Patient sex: F
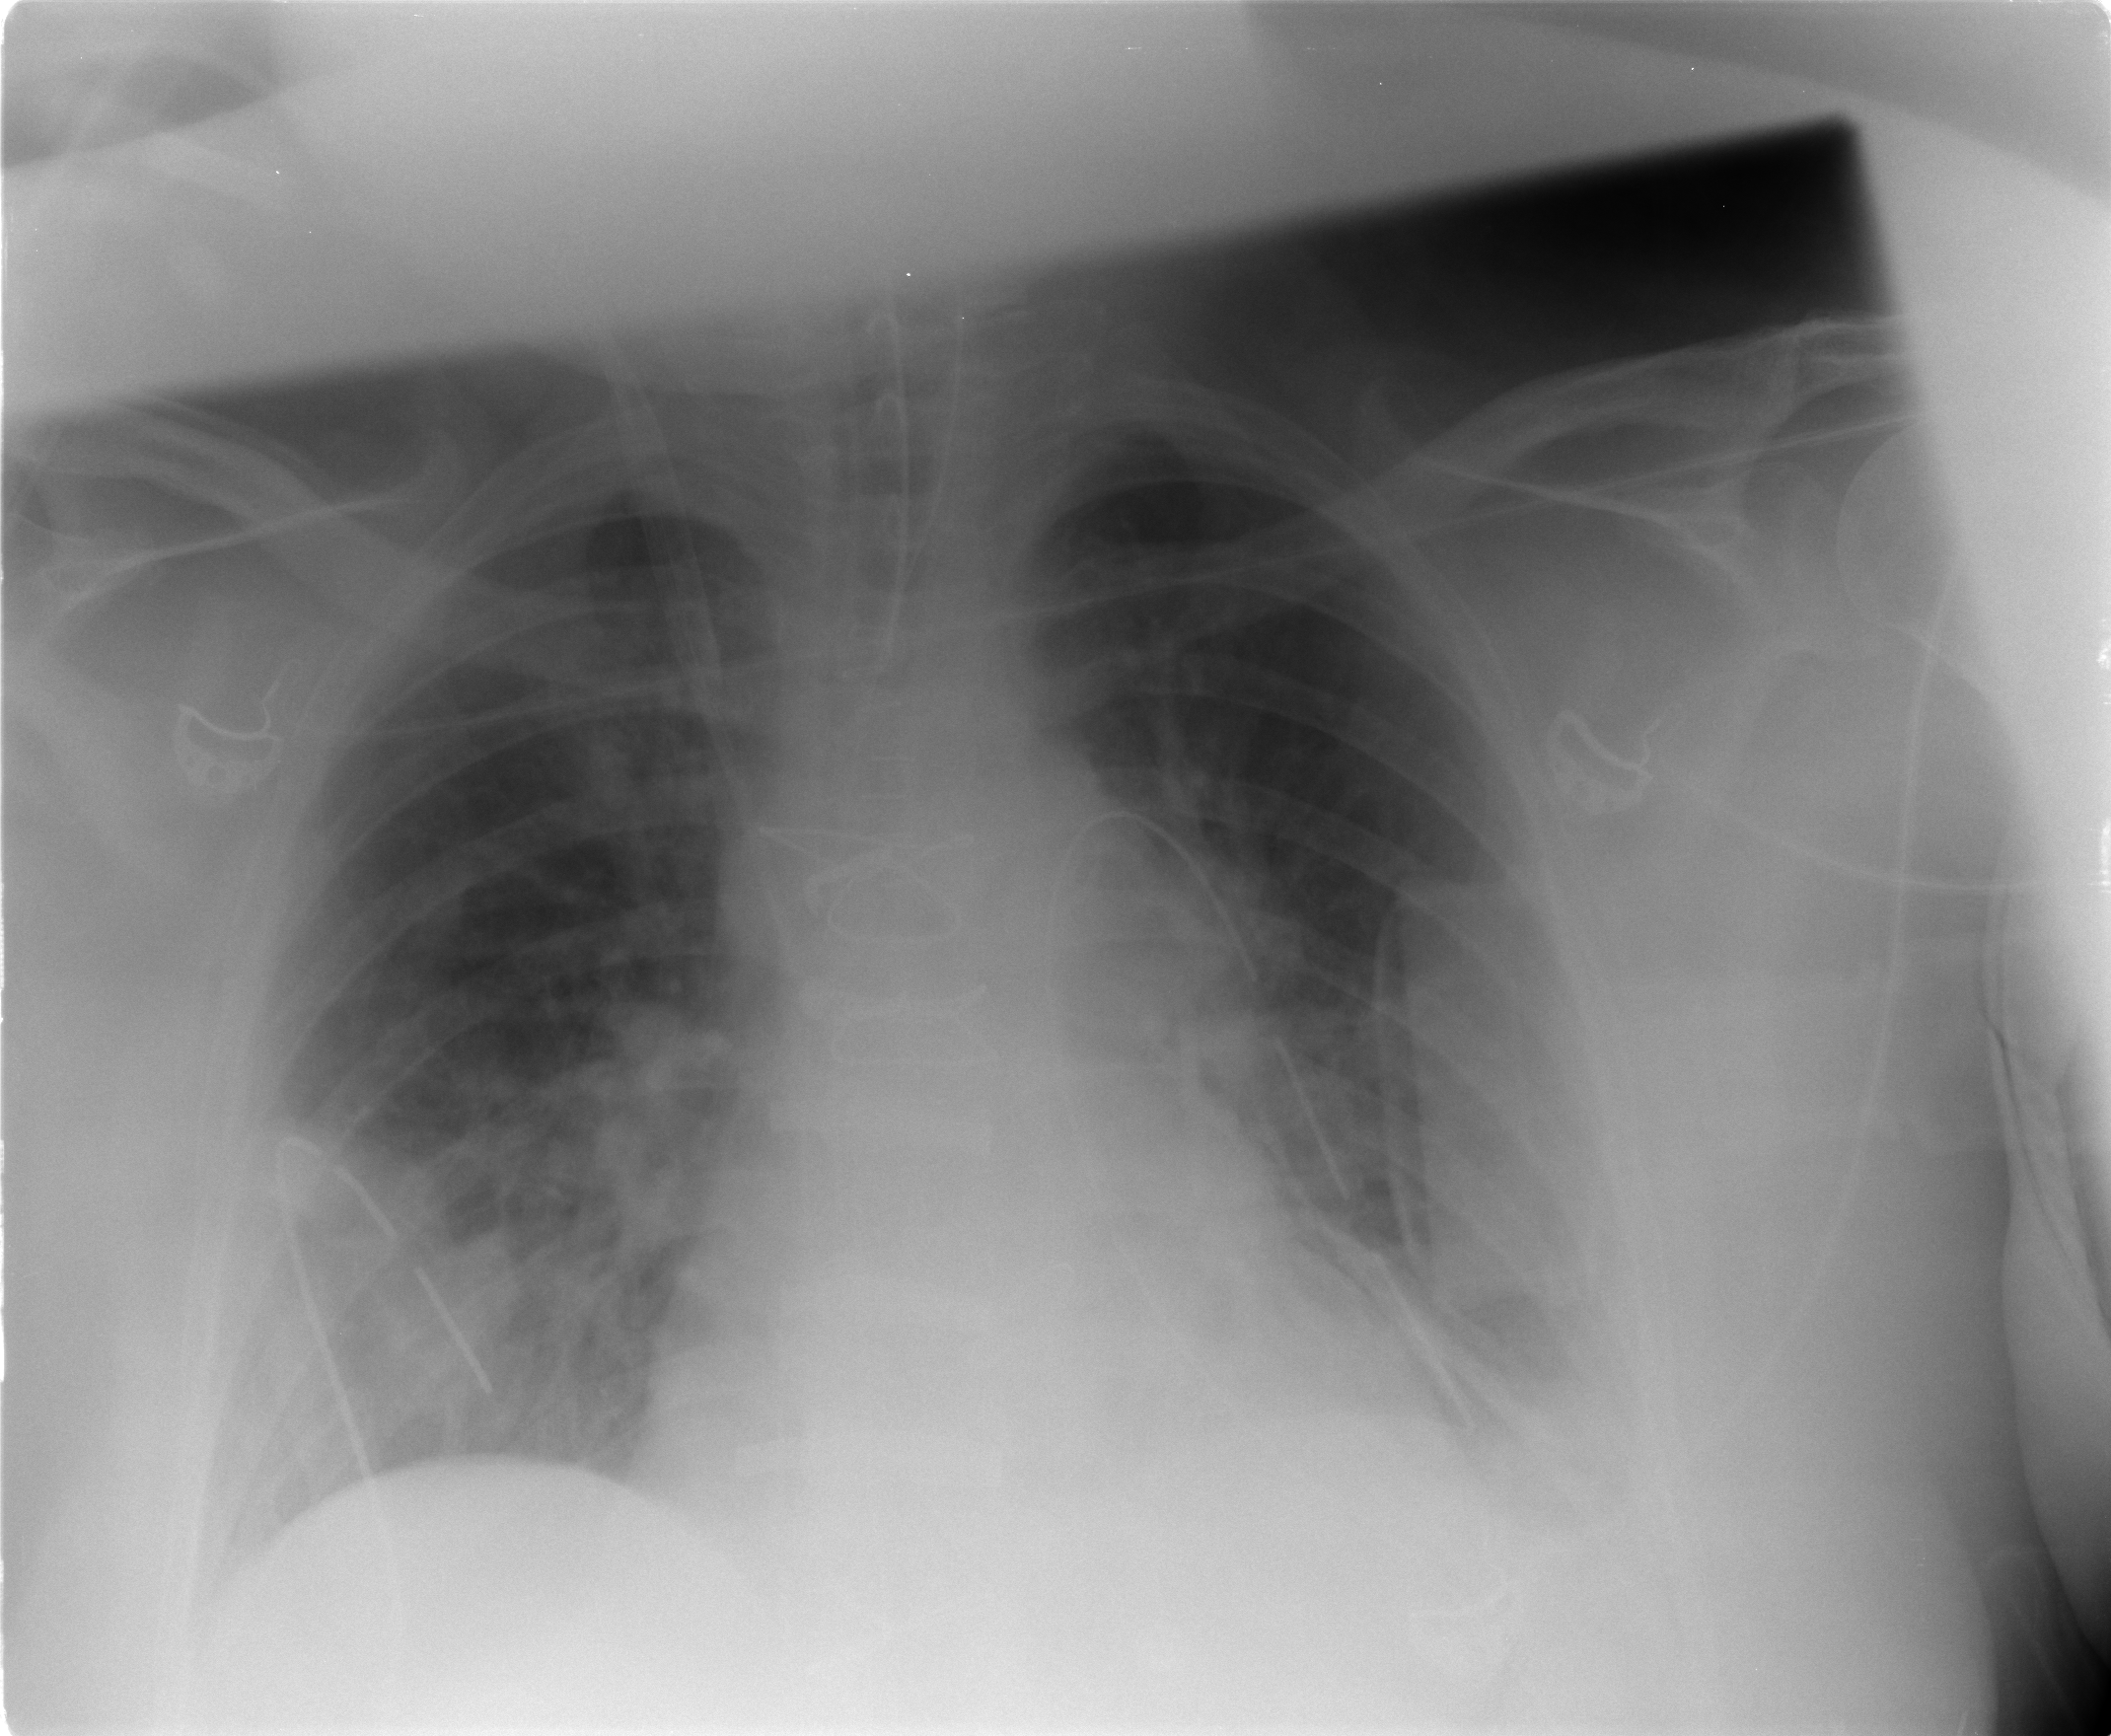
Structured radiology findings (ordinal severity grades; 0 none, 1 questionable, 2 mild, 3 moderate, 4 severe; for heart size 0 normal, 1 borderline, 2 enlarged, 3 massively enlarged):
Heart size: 2
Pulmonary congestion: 2
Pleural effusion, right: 0
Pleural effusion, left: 2
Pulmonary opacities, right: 2
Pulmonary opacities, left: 0
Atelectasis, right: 2
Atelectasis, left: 2